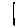
Label: line